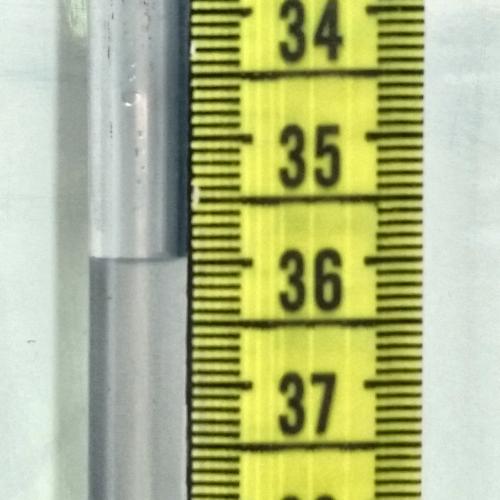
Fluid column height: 36.0 cm